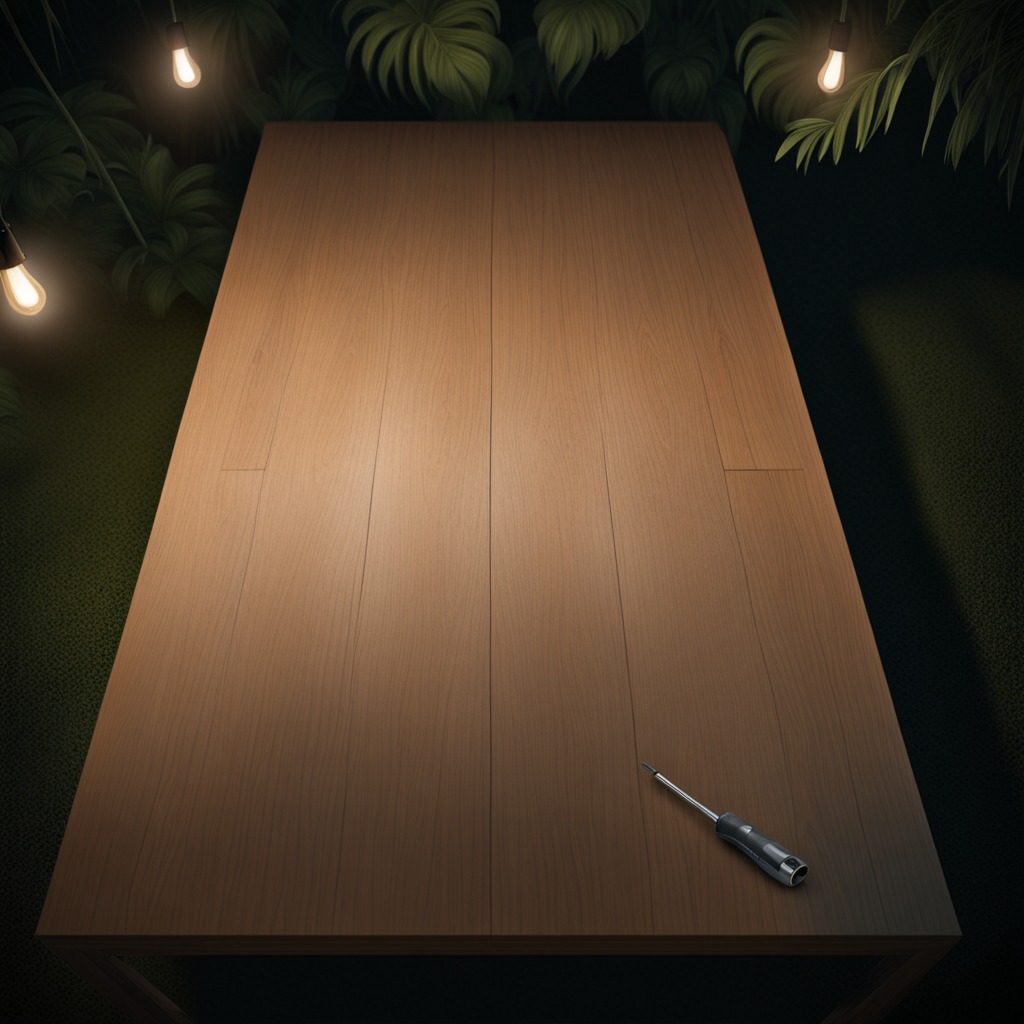
A screwdriver lying on a wooden table inside a jungle field workshop tent at night.